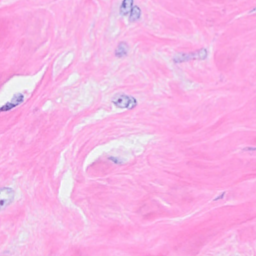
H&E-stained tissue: Breast